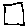
Label: square